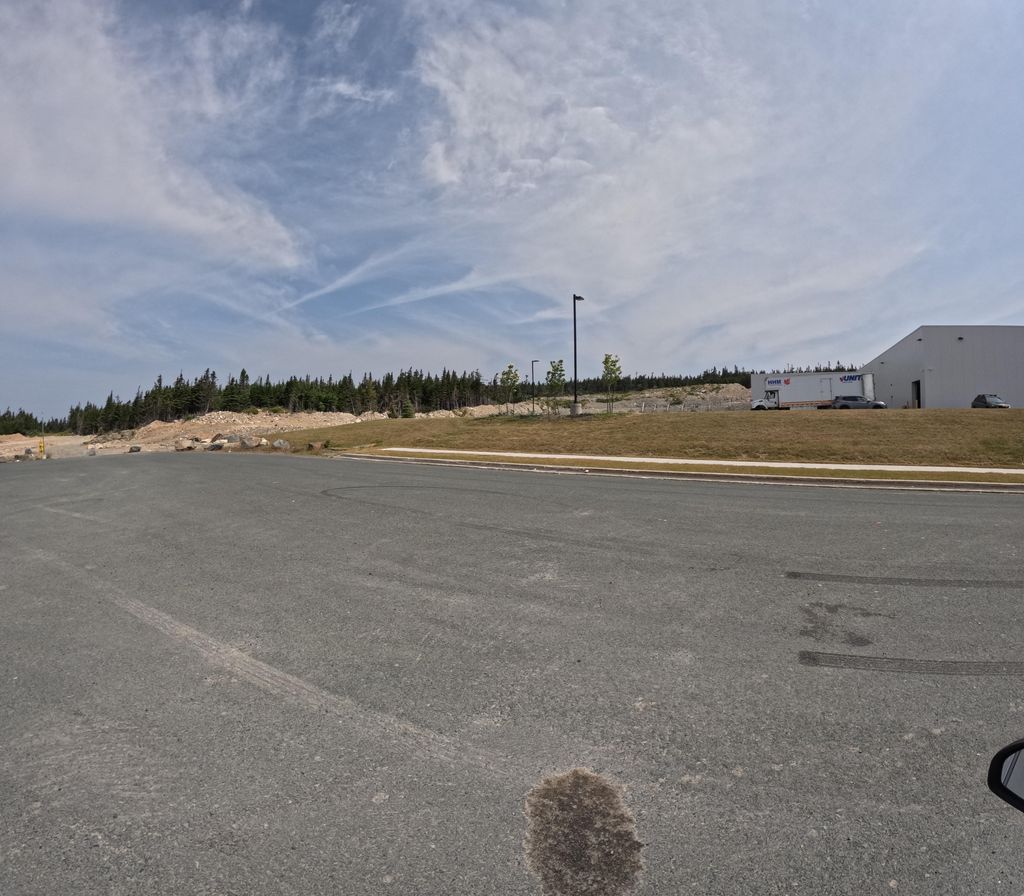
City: st_johns